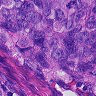
Metastatic tissue present: yes